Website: apple
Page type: order-returns
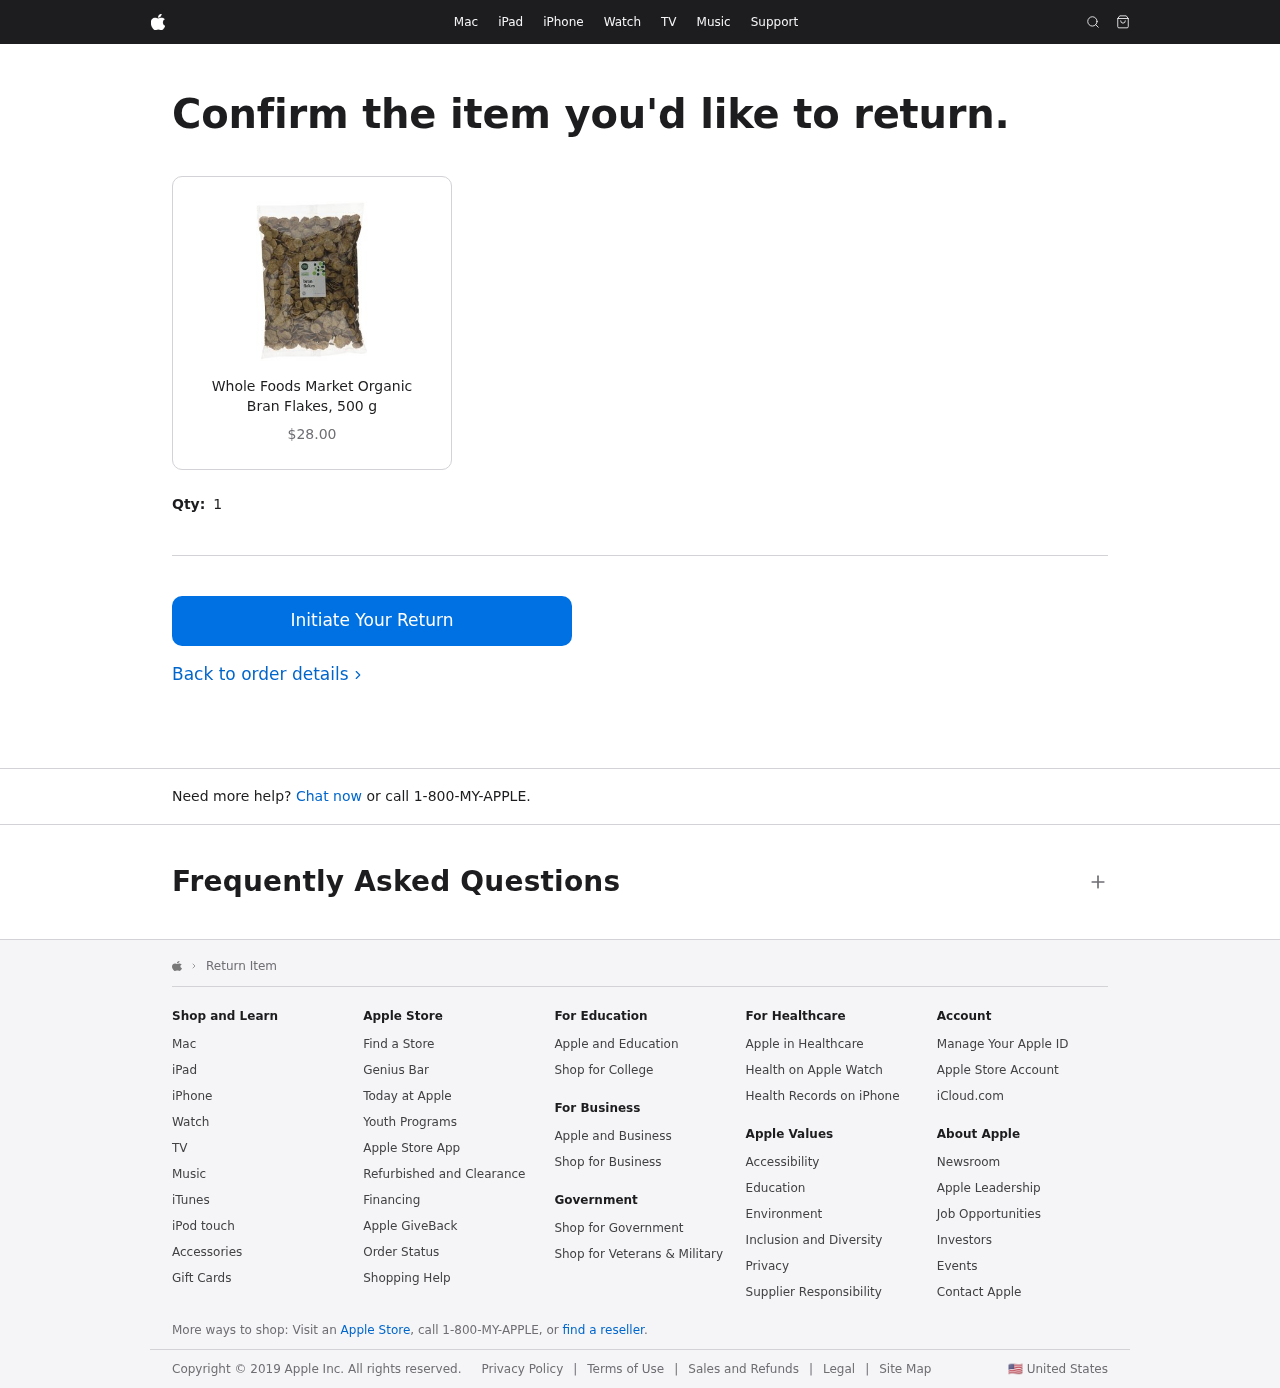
Product elements: key: PRODUCT1_NAME
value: Whole Foods Market Organic Bran Flakes, 500 g
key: PRODUCT1_PRICE
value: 28
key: PRODUCT1_QUANTITY
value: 1